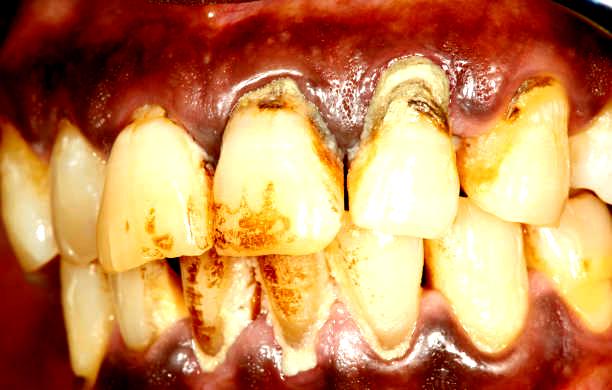
Condition: Calculus